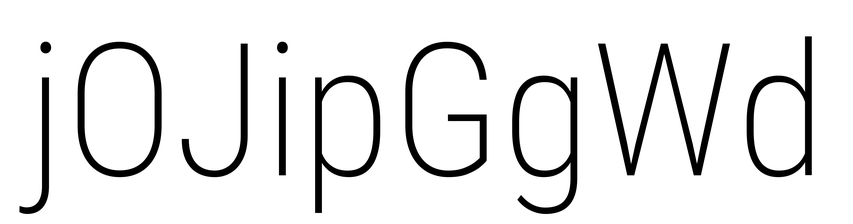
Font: Roboto_Condensed_ExtraLight